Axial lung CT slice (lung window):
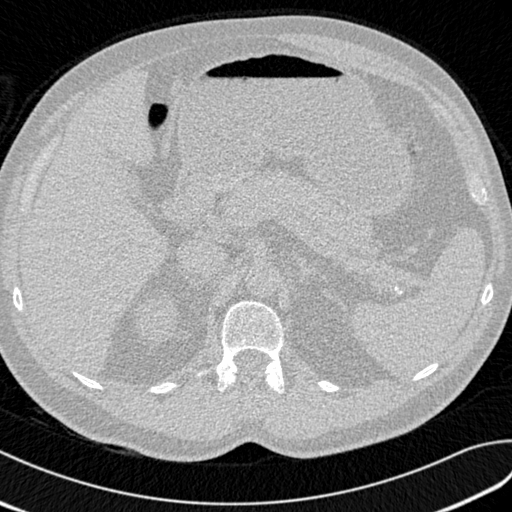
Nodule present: no